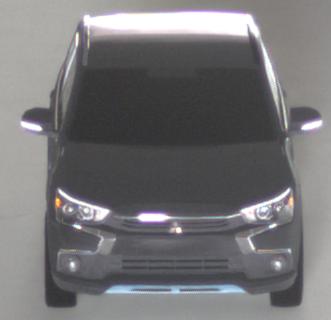
Make: Mitsubishi
Model: Outlander 2.0 Plug-In Hybrid
Detailed model: Outlander (III) Plug-In Hybrid
Model produced from: 2015/10
Model produced until: 2018/08
Doors: 5
Color: black
Road condition: dry road
Daytime: midday
Contrast: medium contrast